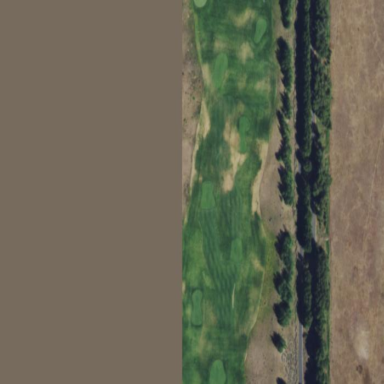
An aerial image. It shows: Driving range for golf practice.